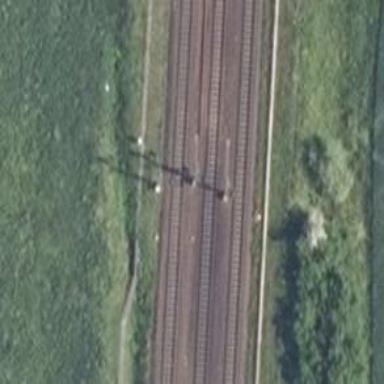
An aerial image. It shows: Railway signal.